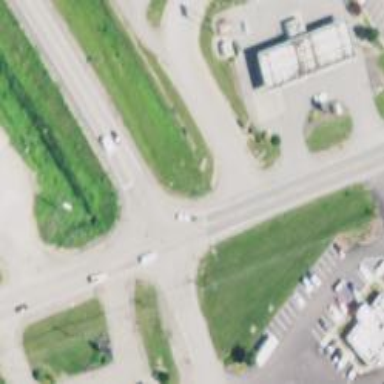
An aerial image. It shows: Stop road.